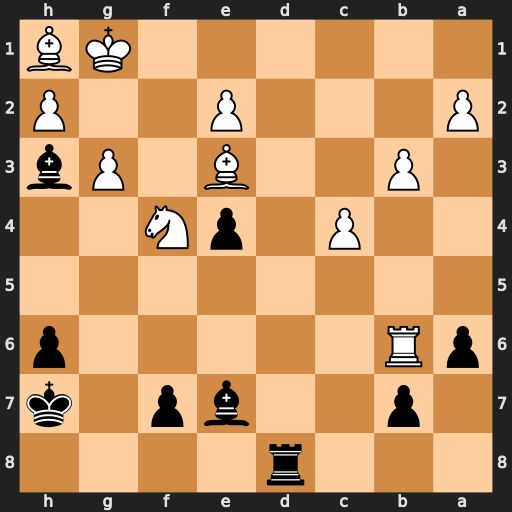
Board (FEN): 3r4/1p2bp1k/pR5p/8/2P1pN2/1P2B1Pb/P3P2P/6KB
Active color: b
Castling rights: -
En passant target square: -
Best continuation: Rd1+ Kf2 Rf1#